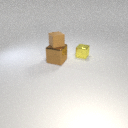
small brown rubber cube above large brown metal cube